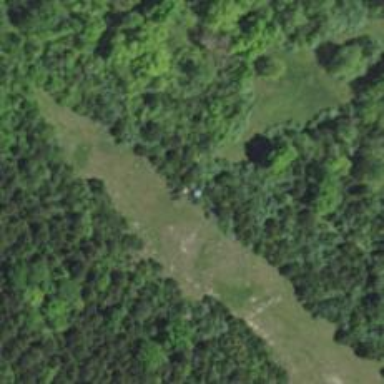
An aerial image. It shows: Hunting stand.